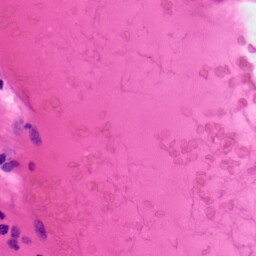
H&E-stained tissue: Colon